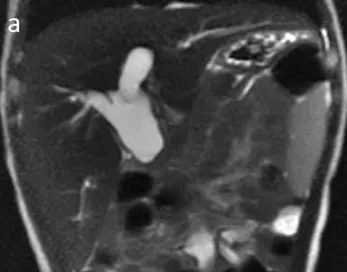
A
) 2D MRCP showing blind ending dilated common hepatic duct.
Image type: radiology (mri)